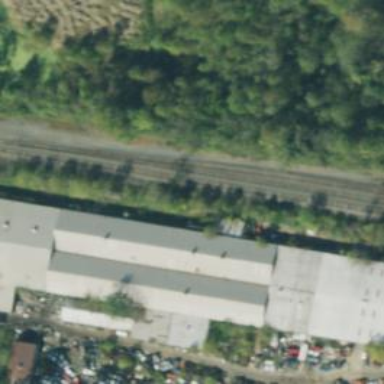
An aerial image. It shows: Railway siding with rails.